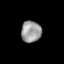
Tissue: prostate
Cell type: Epithelial cells
Senescence score: 0.3442
Nuclear area (px): 417
Mean DAPI intensity: 156.259